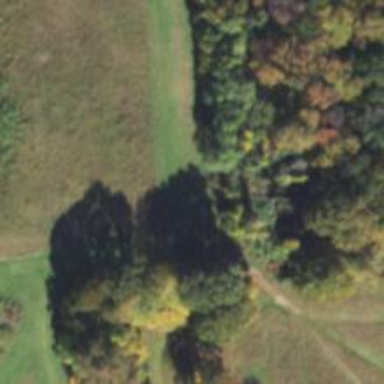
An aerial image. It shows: Bridleway.